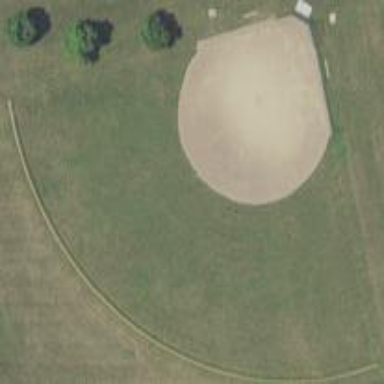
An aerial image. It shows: Baseball pitch for leisure land.